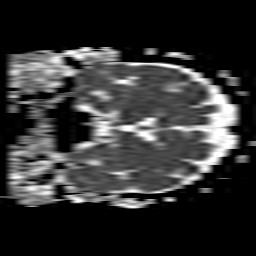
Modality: ADC
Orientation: coronal
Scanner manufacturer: philips
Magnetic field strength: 1.5 T
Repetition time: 3.741 s
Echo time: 0.07039 s